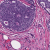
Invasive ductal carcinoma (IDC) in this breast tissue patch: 0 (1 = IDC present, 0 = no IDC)